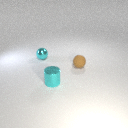
small brown rubber sphere behind small cyan metal cylinder